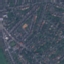
Land use / land cover class: Residential